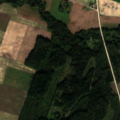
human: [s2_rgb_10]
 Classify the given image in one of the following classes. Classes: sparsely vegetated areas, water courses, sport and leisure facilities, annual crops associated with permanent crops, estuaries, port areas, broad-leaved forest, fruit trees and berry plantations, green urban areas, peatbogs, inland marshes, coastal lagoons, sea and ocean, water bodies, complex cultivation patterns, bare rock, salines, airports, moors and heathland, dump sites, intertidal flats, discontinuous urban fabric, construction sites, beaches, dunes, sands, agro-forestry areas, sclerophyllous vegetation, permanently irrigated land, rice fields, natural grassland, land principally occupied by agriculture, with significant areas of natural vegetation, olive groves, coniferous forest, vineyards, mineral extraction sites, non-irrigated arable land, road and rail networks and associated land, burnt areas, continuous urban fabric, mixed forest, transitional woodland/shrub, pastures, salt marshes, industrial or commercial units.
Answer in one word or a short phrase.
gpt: non-irrigated arable land, complex cultivation patterns, broad-leaved forest, coniferous forest, transitional woodland/shrub